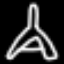
Label: The Eiffel Tower